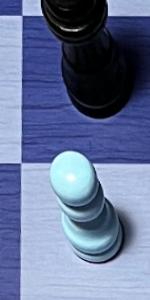
Label: Pawn_White